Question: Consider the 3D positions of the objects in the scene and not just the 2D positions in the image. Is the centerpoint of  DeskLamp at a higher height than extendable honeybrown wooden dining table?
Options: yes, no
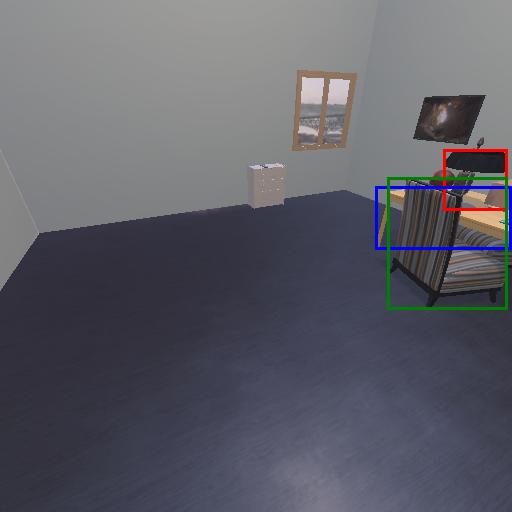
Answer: yes